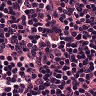
Metastatic tissue present: no